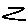
Label: zigzag